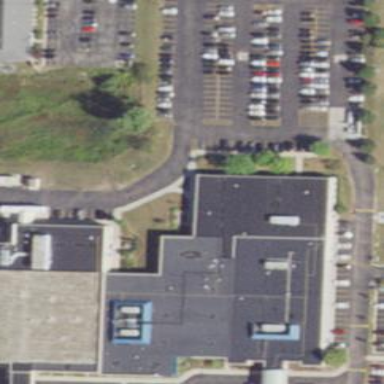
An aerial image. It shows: Hospital building.